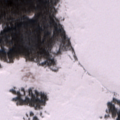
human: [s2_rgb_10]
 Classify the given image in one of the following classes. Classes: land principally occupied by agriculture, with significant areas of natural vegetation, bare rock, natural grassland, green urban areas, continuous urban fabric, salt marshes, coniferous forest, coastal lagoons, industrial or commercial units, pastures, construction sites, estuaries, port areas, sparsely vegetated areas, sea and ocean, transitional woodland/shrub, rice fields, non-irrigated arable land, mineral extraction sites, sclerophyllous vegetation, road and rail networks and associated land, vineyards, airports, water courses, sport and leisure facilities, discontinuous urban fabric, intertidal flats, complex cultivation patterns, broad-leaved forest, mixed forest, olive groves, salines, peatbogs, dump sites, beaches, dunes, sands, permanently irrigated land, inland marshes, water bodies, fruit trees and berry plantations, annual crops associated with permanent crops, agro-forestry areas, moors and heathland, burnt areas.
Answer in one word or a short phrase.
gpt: broad-leaved forest, salt marshes, sea and ocean